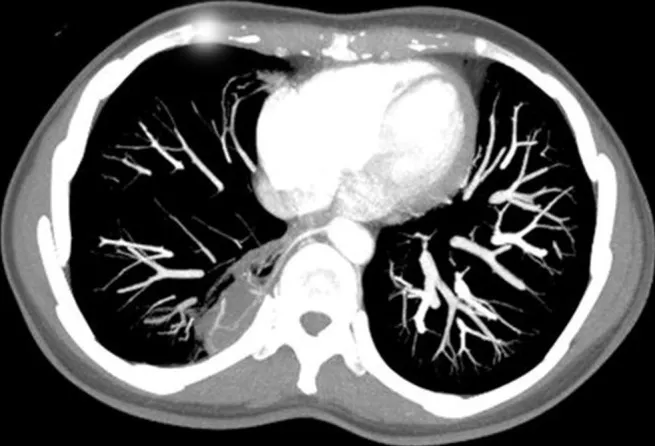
Axial tomography slice showing region of pulmonary sequestration involving the lower region of the right lung.
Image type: radiology (ct)